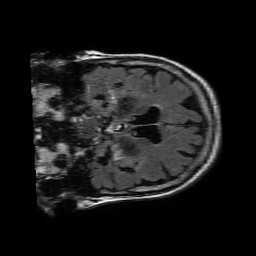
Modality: FLAIR
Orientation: coronal
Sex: female
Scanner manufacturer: philips
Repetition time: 11 s
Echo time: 0.125 s